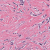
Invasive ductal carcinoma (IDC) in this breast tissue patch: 1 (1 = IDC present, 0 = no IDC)